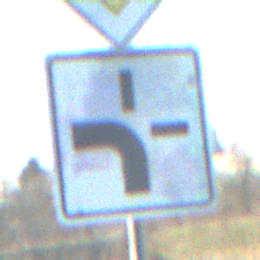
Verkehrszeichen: VerlaufVorfahrtsstrasse1
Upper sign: Vorfahrtsstrasse
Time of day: MorningAfternoon
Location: Outdoor (Nature)
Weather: Clear
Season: NotSpecified
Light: Natural